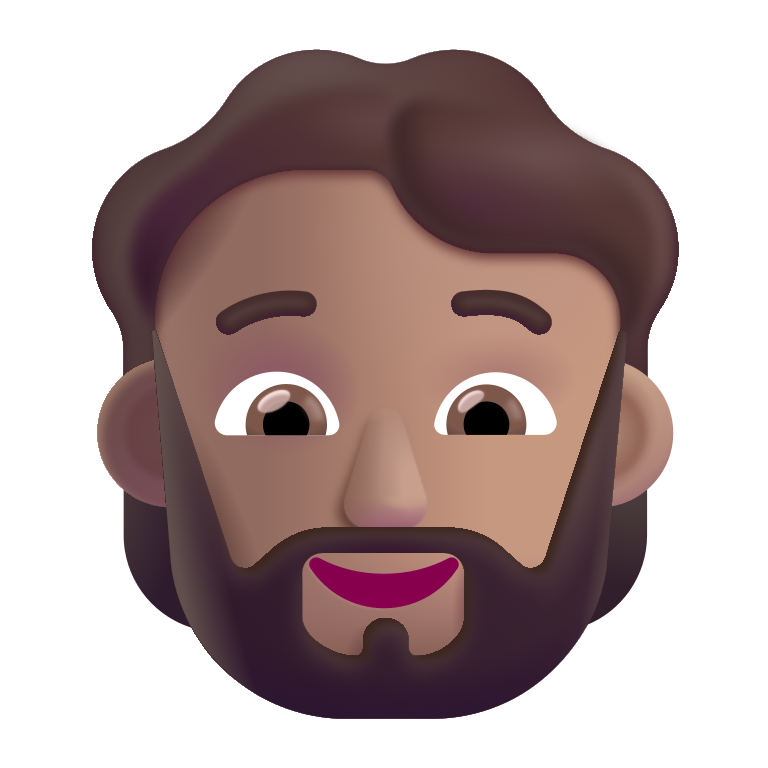
person beard color